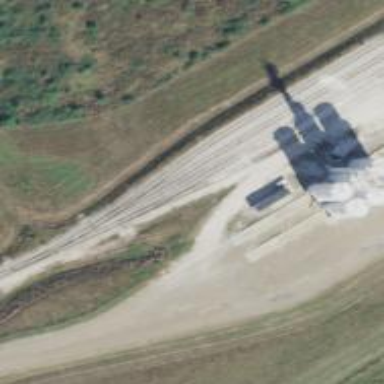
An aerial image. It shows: Rail spur service.